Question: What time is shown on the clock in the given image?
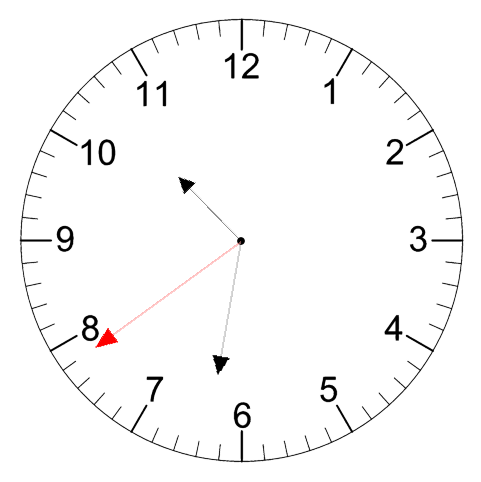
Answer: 10:31:39